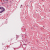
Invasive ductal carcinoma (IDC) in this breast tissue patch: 0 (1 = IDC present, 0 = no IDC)